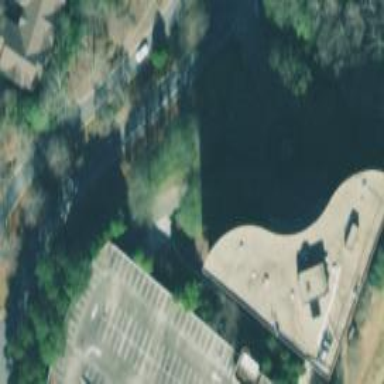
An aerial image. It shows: Office building with flat roof.